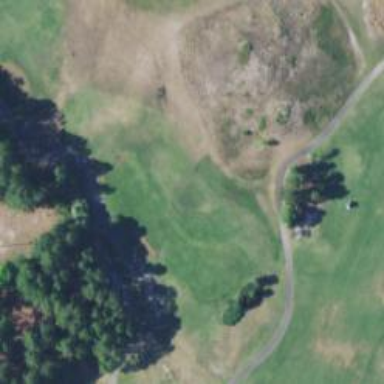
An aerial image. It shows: Grass area designated as golf tee.